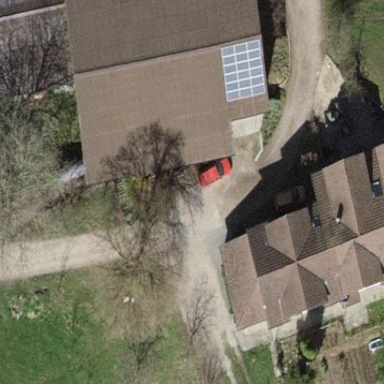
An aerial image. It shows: Farmyard area.